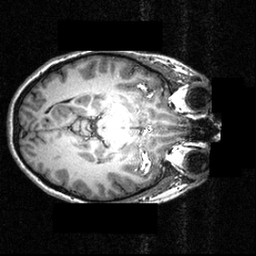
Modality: T1w
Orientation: axial
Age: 24
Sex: female
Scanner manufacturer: siemens
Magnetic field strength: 3.951 T
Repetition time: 1.5 s
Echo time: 0.00335 s